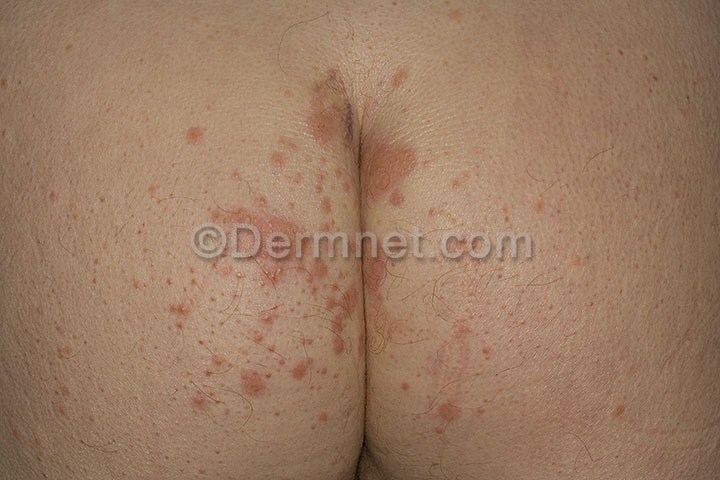
Disease: Urticaria Hives